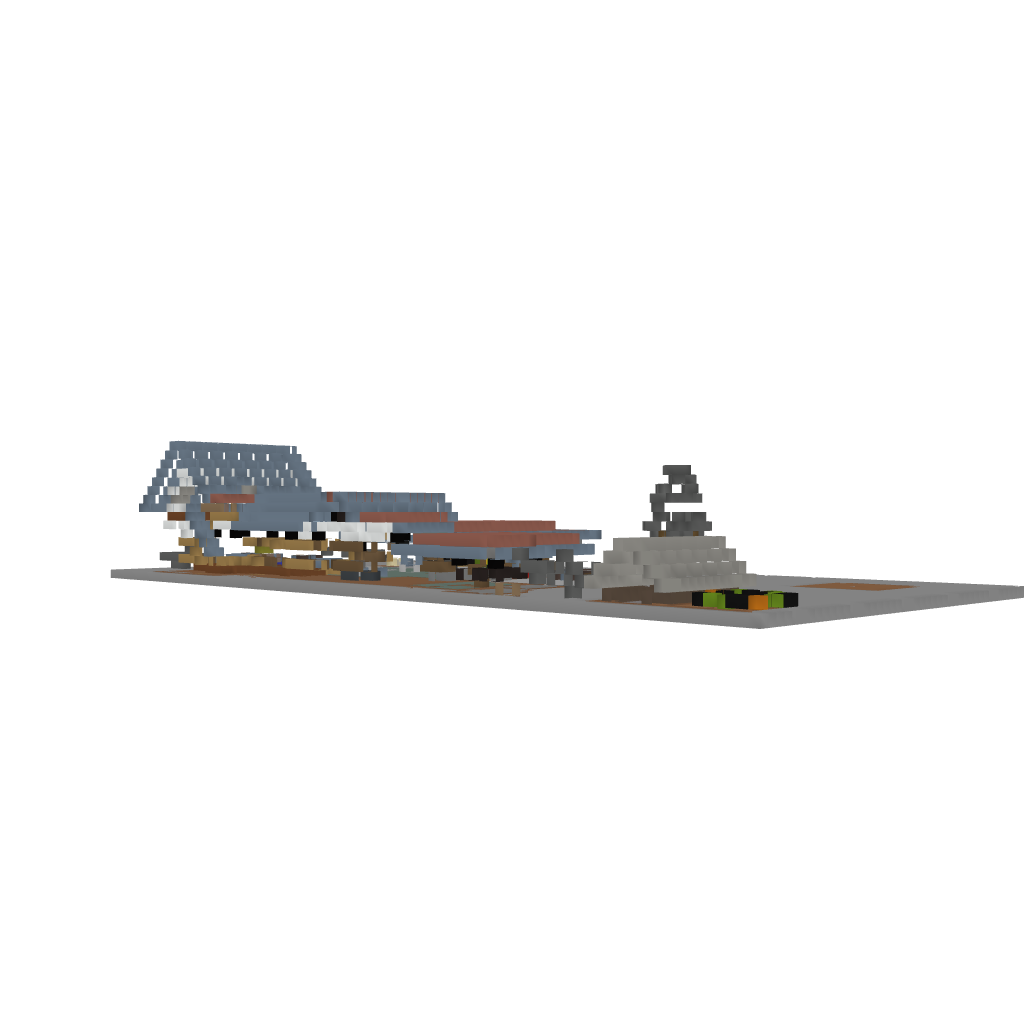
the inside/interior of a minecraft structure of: Beautiful House